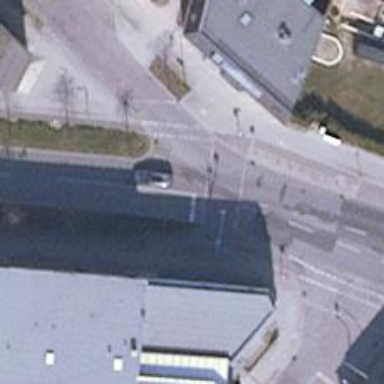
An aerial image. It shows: Primary road with asphalt surface. It has sidewalks on both sides and cycle track.